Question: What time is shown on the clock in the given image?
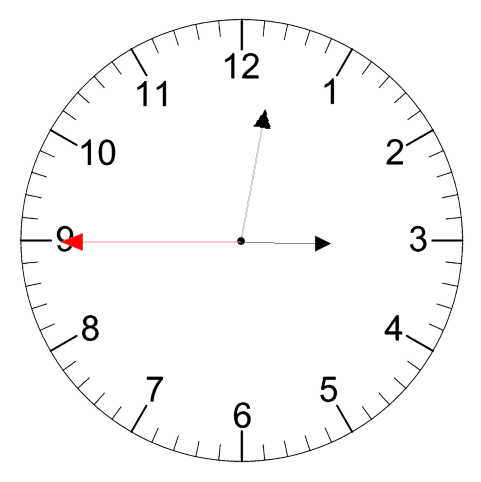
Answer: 03:01:45